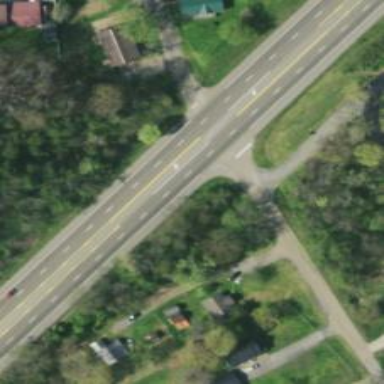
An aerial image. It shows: Trunk link highway.